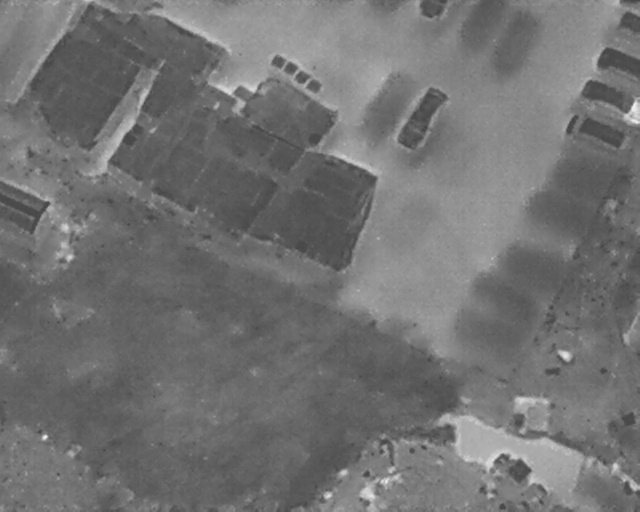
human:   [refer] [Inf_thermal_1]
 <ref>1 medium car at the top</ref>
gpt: <box>[[60, 20, 71, 25, 33]]</box>

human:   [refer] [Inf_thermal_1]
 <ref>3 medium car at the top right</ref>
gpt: <box>[[91, 19, 95, 33, 23], [91, 14, 99, 25, 2], [93, 8, 99, 16, 2]]</box>